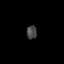
Tissue: lung
Cell type: Epithelial cells
Senescence score: 0.185
Nuclear area (px): 133
Mean DAPI intensity: 71.459